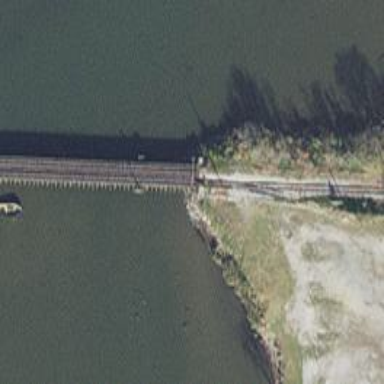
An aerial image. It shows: Disused railway line on trestle bridge.